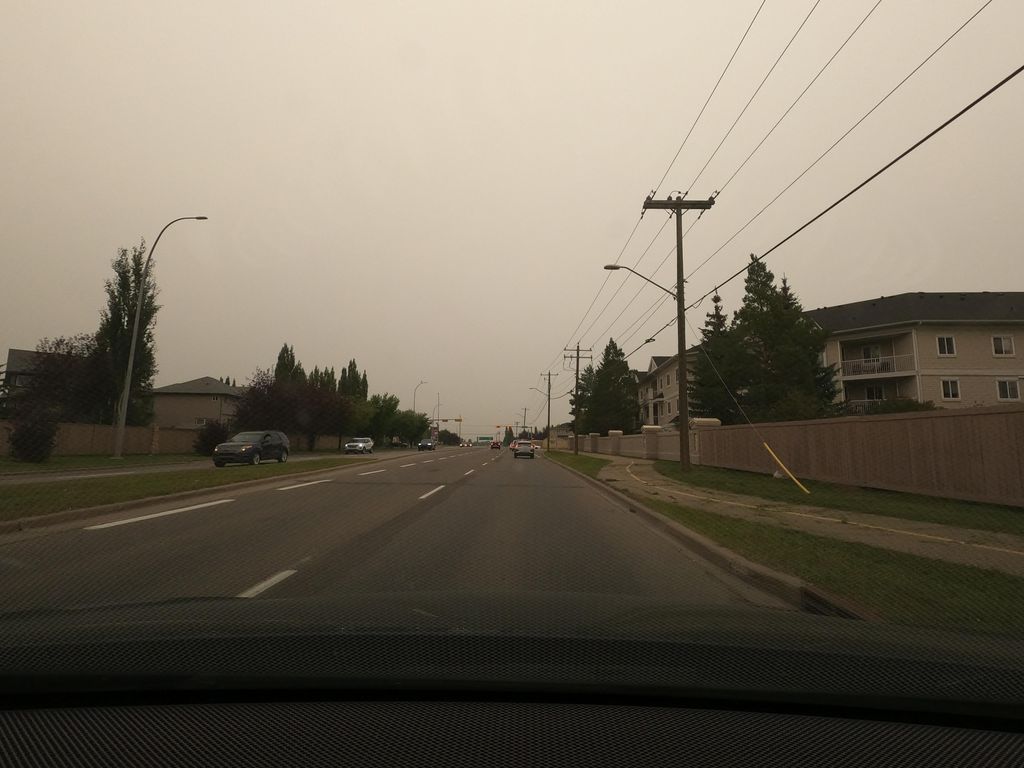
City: calgary